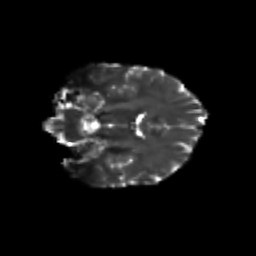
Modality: T2w
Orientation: coronal
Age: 31
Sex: female
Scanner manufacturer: siemens
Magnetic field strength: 3 T
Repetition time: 3.5 s
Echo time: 0.125 s